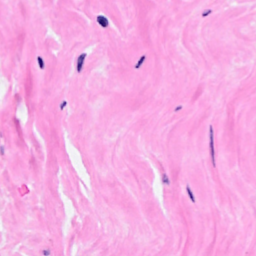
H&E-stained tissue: Breast